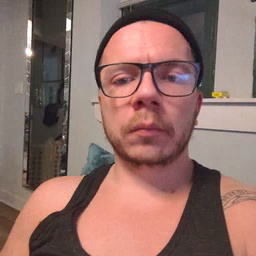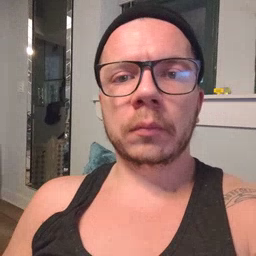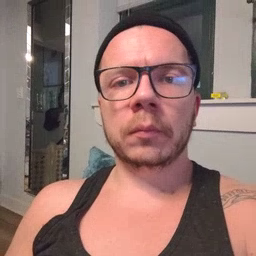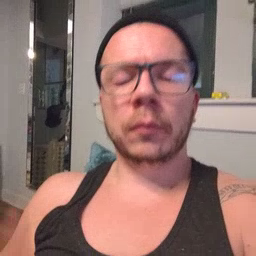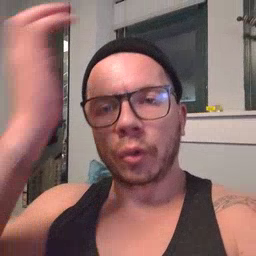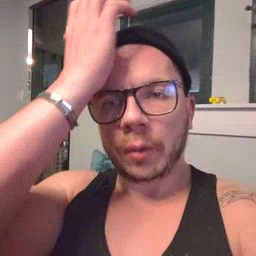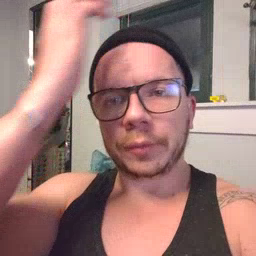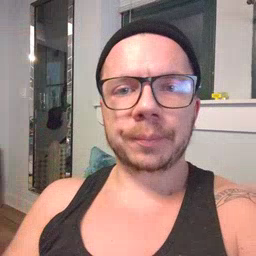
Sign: garbage